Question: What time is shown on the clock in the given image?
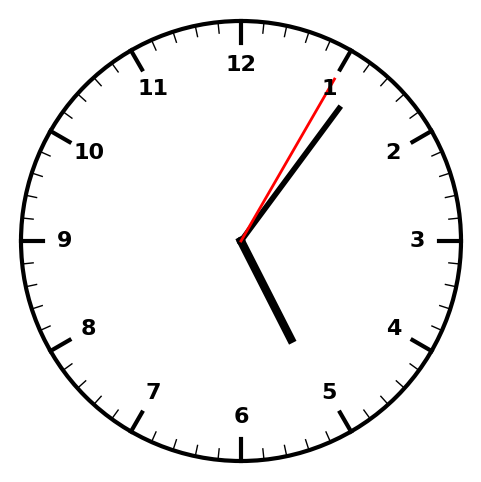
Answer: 05:06:05